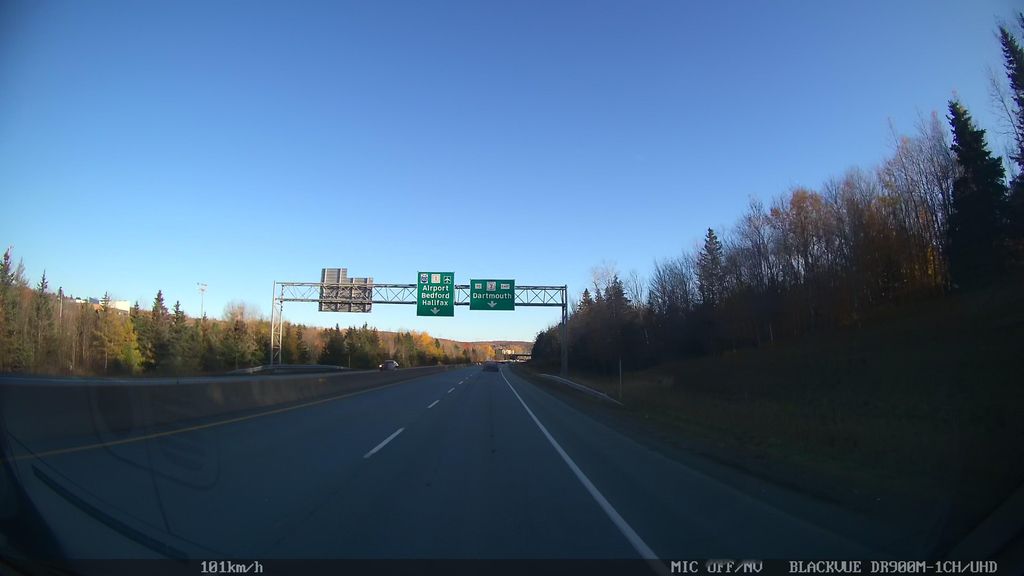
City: halifax